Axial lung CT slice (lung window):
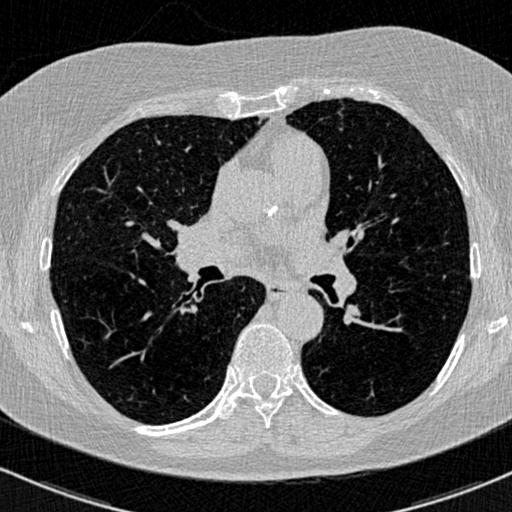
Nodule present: no